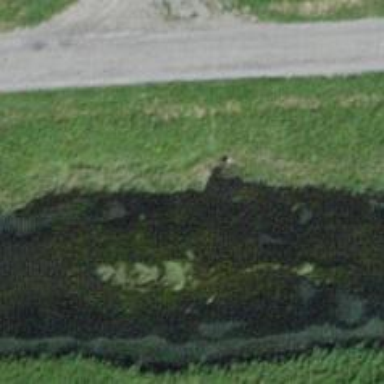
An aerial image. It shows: Culvert tunnel under drain waterway.